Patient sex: F
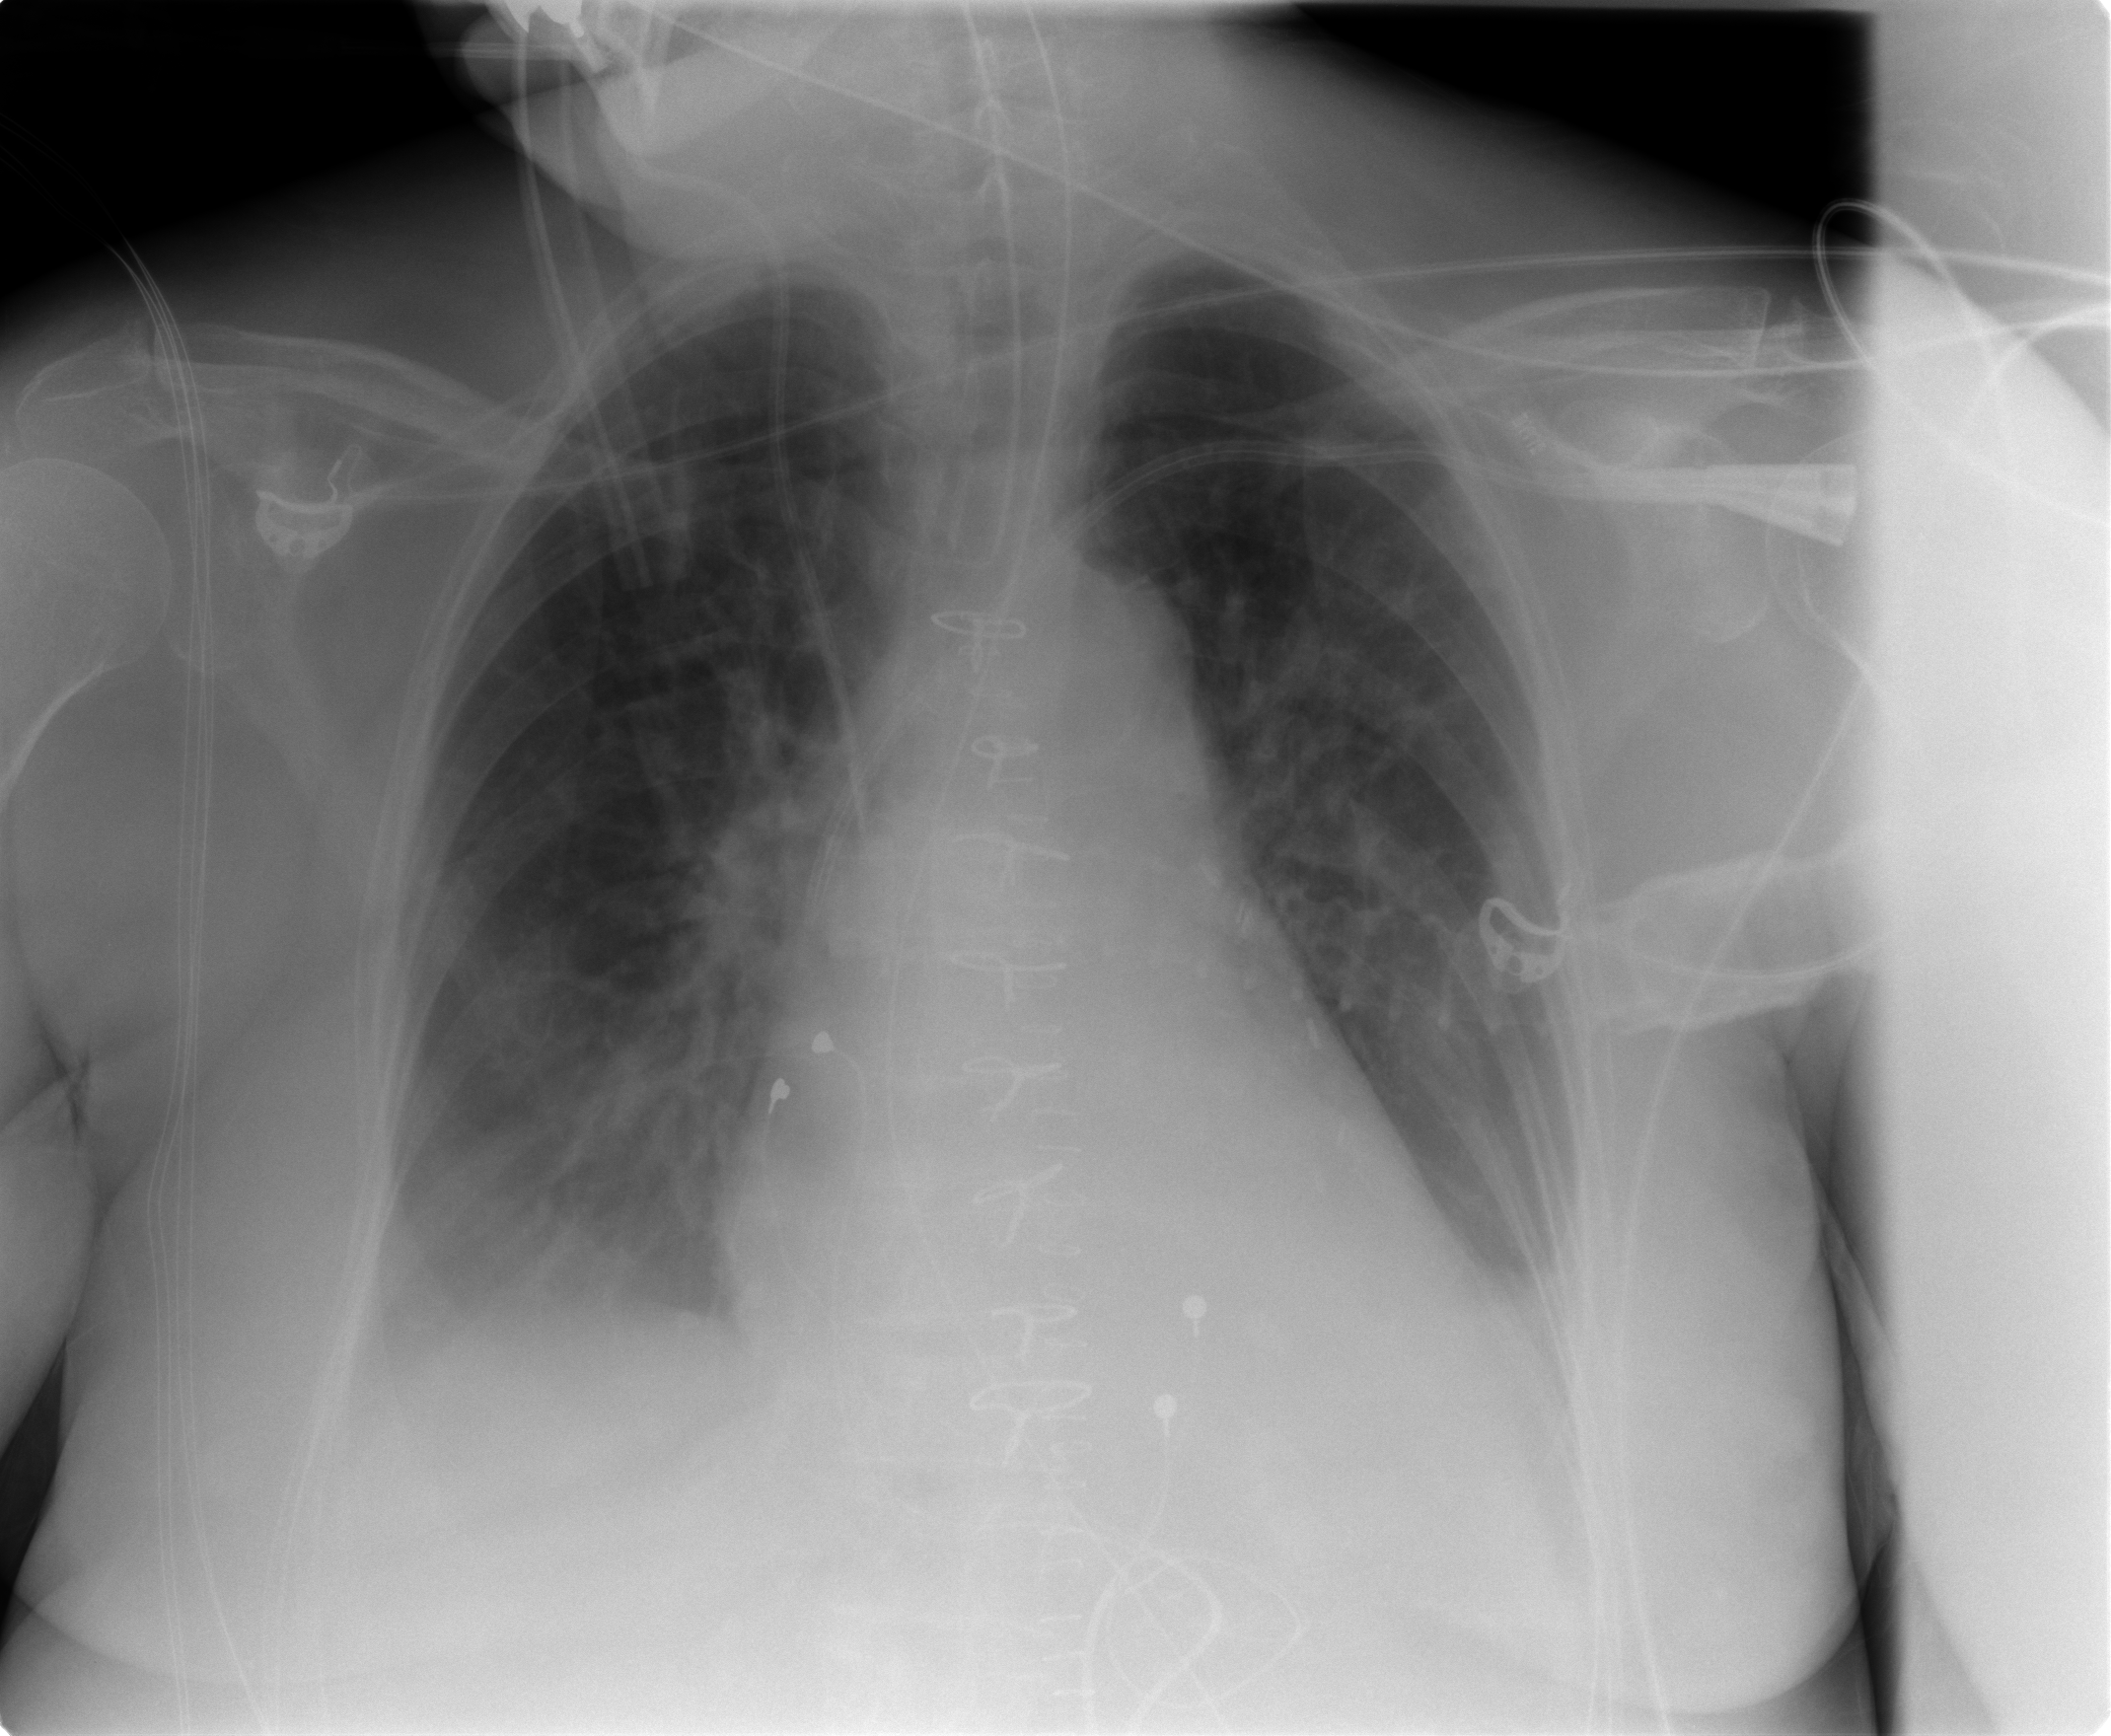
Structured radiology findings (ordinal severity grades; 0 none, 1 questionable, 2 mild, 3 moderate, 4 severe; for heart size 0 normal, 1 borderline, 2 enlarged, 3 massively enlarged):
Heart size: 1
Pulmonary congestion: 2
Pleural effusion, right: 2
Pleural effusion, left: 2
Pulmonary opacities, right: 0
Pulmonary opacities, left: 0
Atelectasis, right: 2
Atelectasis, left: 2